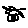
Label: cat